Question: i have one layout on Android, but if i change size of spinner my text are cut, i try custom background to spinner and try layout default but not resolve.
My XML:
'''
<Spinner
android:id="@+id/spinner2"
android:layout_width="wrap_content"
android:layout_height="40px"
android:layout_marginRight="2dip"
android:layout_weight="1"
android:background="@drawable/spinner_custom"
android:gravity="left|center_vertical"
android:paddingLeft="4dip"
android:textSize="16px" />
<Spinner
android:id="@+id/spinner2"
android:layout_width="wrap_content"
android:layout_height="40px"
android:layout_marginRight="2dip"
android:layout_weight="1"
android:background="@drawable/spinner_custom"
android:gravity="left|center_vertical"
android:paddingLeft="4dip"
android:textSize="16px" />
</TableRow>
'''
how i can fix it?
Screen with custom background:
<URL>

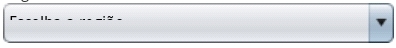
Answer: Is the custom background for your Spinner an image or an xml file? If it's an xml drawable file check that you aren't using padding at the bottom.
Also try changing layout_height value to wrap_content rather than setting to 40px, that may by causing the problem.